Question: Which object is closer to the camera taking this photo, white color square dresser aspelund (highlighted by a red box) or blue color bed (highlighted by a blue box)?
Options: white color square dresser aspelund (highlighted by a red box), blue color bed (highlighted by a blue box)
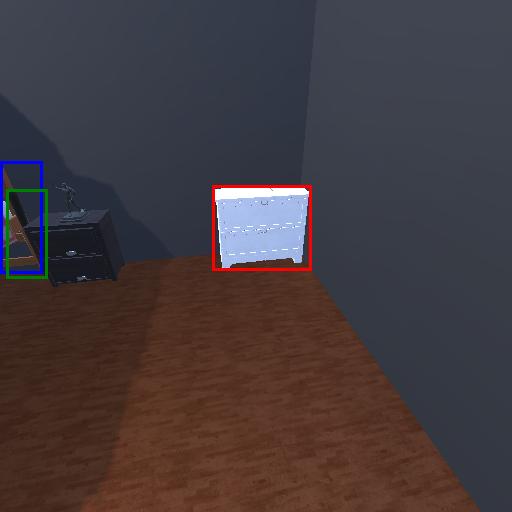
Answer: white color square dresser aspelund (highlighted by a red box)